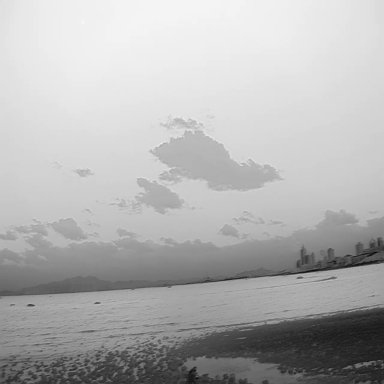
There is a canoe in the infrared image.